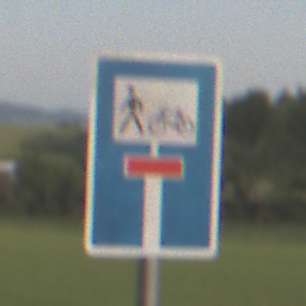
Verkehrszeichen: SackgasseRadverkehrFussgaengerDurchlaessig
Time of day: SunriseSunset
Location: Outdoor (Nature)
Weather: Clear
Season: NotSpecified
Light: Natural